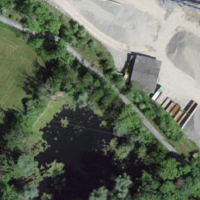
EUNIS habitat code: 25
Species observed at this site:
Carduelis carduelis